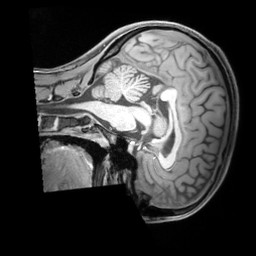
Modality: T1w
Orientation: sagittal
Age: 24
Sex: female
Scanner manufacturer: siemens
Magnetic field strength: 3 T
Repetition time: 1.97 s
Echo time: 0.00206 s